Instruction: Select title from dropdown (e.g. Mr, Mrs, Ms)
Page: traveler
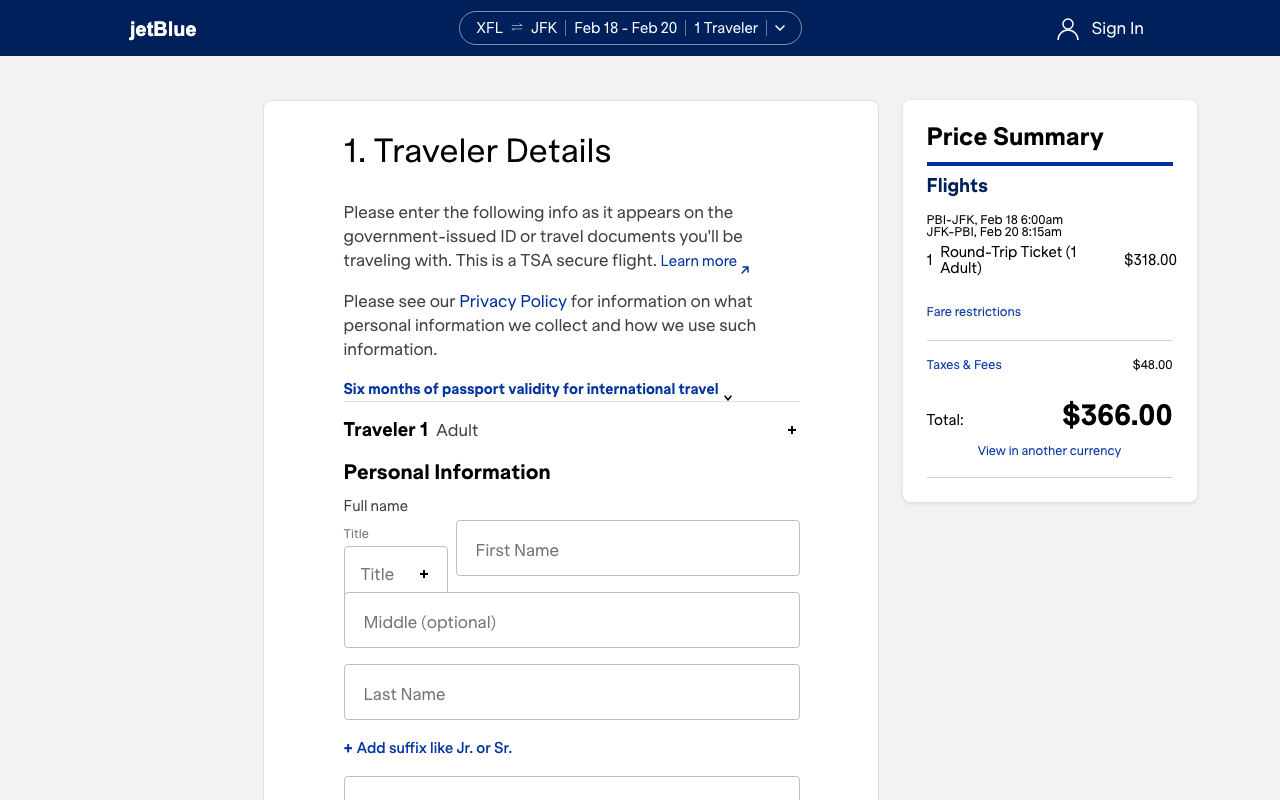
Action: click